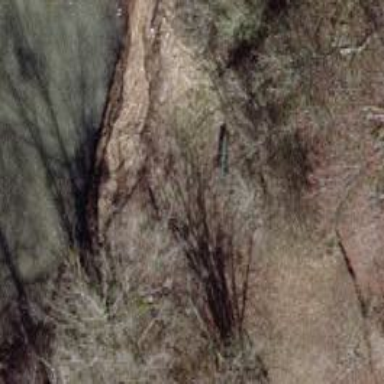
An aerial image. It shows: Brown bench.